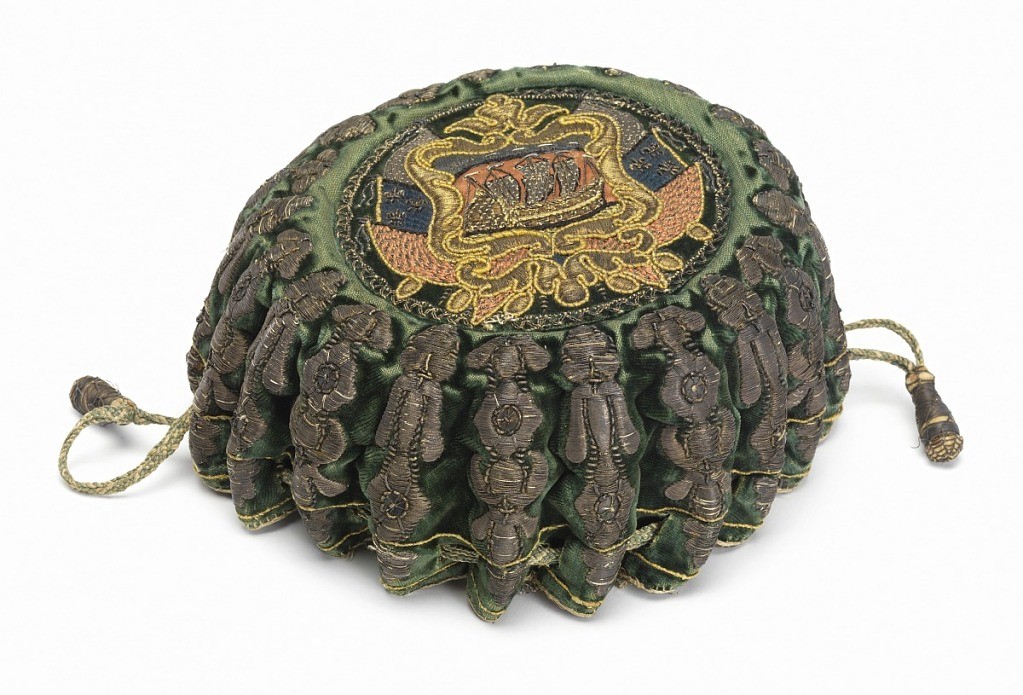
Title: Gaming purse
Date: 17th century
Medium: silk, metal Technique: embroidered on satin and supplementary warp pile (velvet)
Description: Green velvet bag lined with leather, with green draw string and metal tassels. Embroidered on the sides with a raised columnar design in silver. The bottom is embroidered with the coat of arms of the City of Paris in coral-colored silk and metal threads.